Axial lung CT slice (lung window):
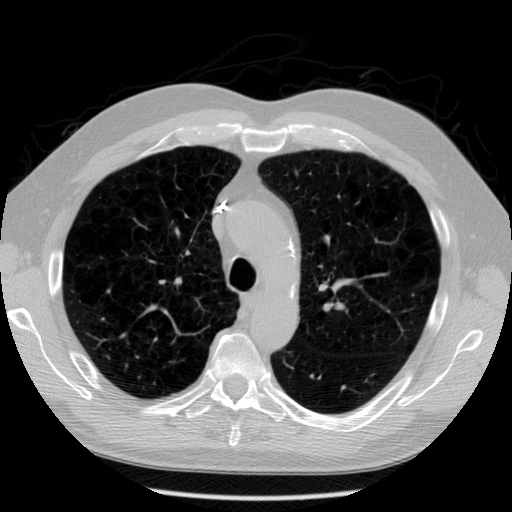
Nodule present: no